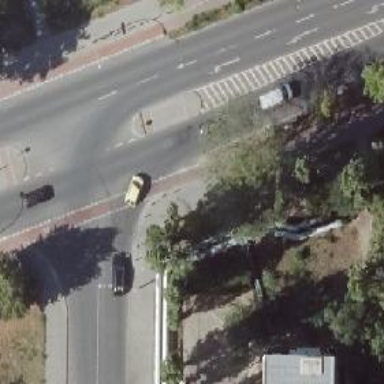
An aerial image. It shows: Uncontrolled crossing on footway with pedestrian island.